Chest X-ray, PA view. Patient: 66 years old, sex F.
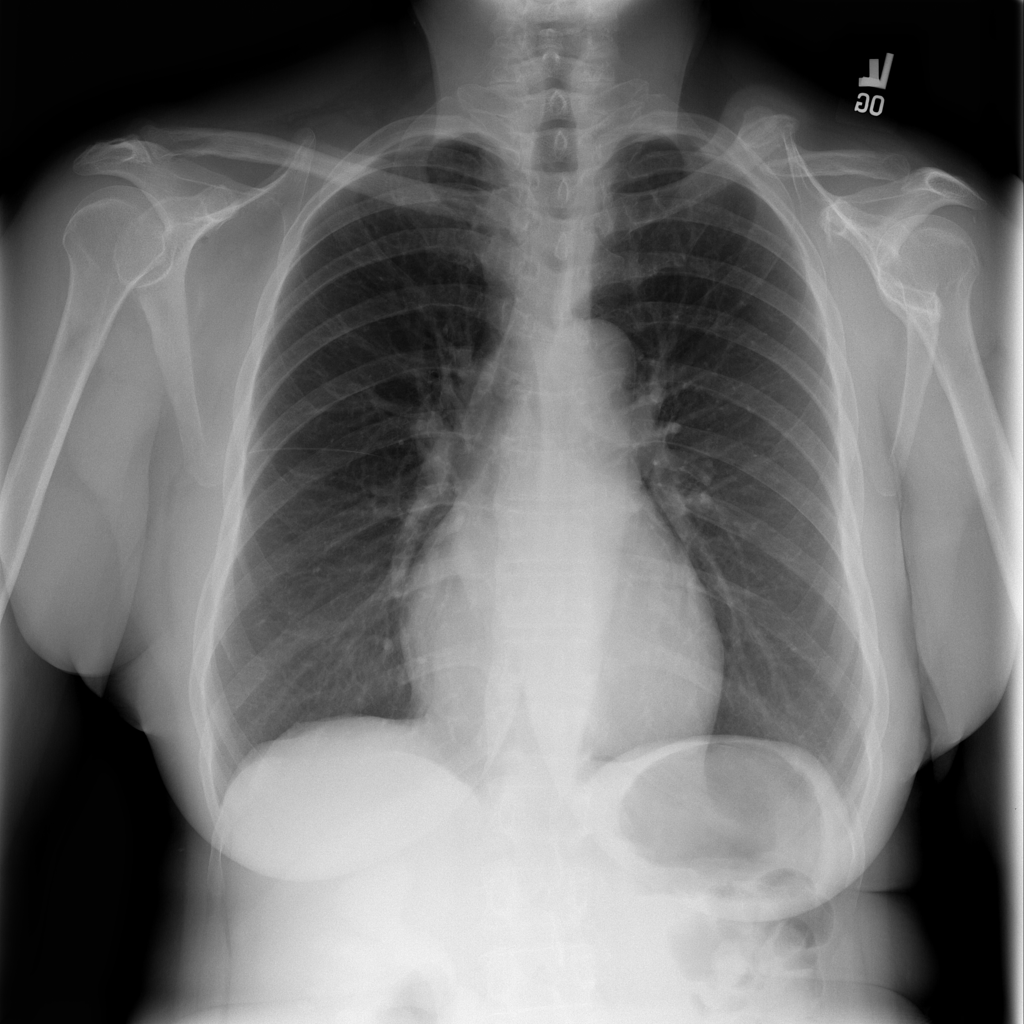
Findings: No Finding